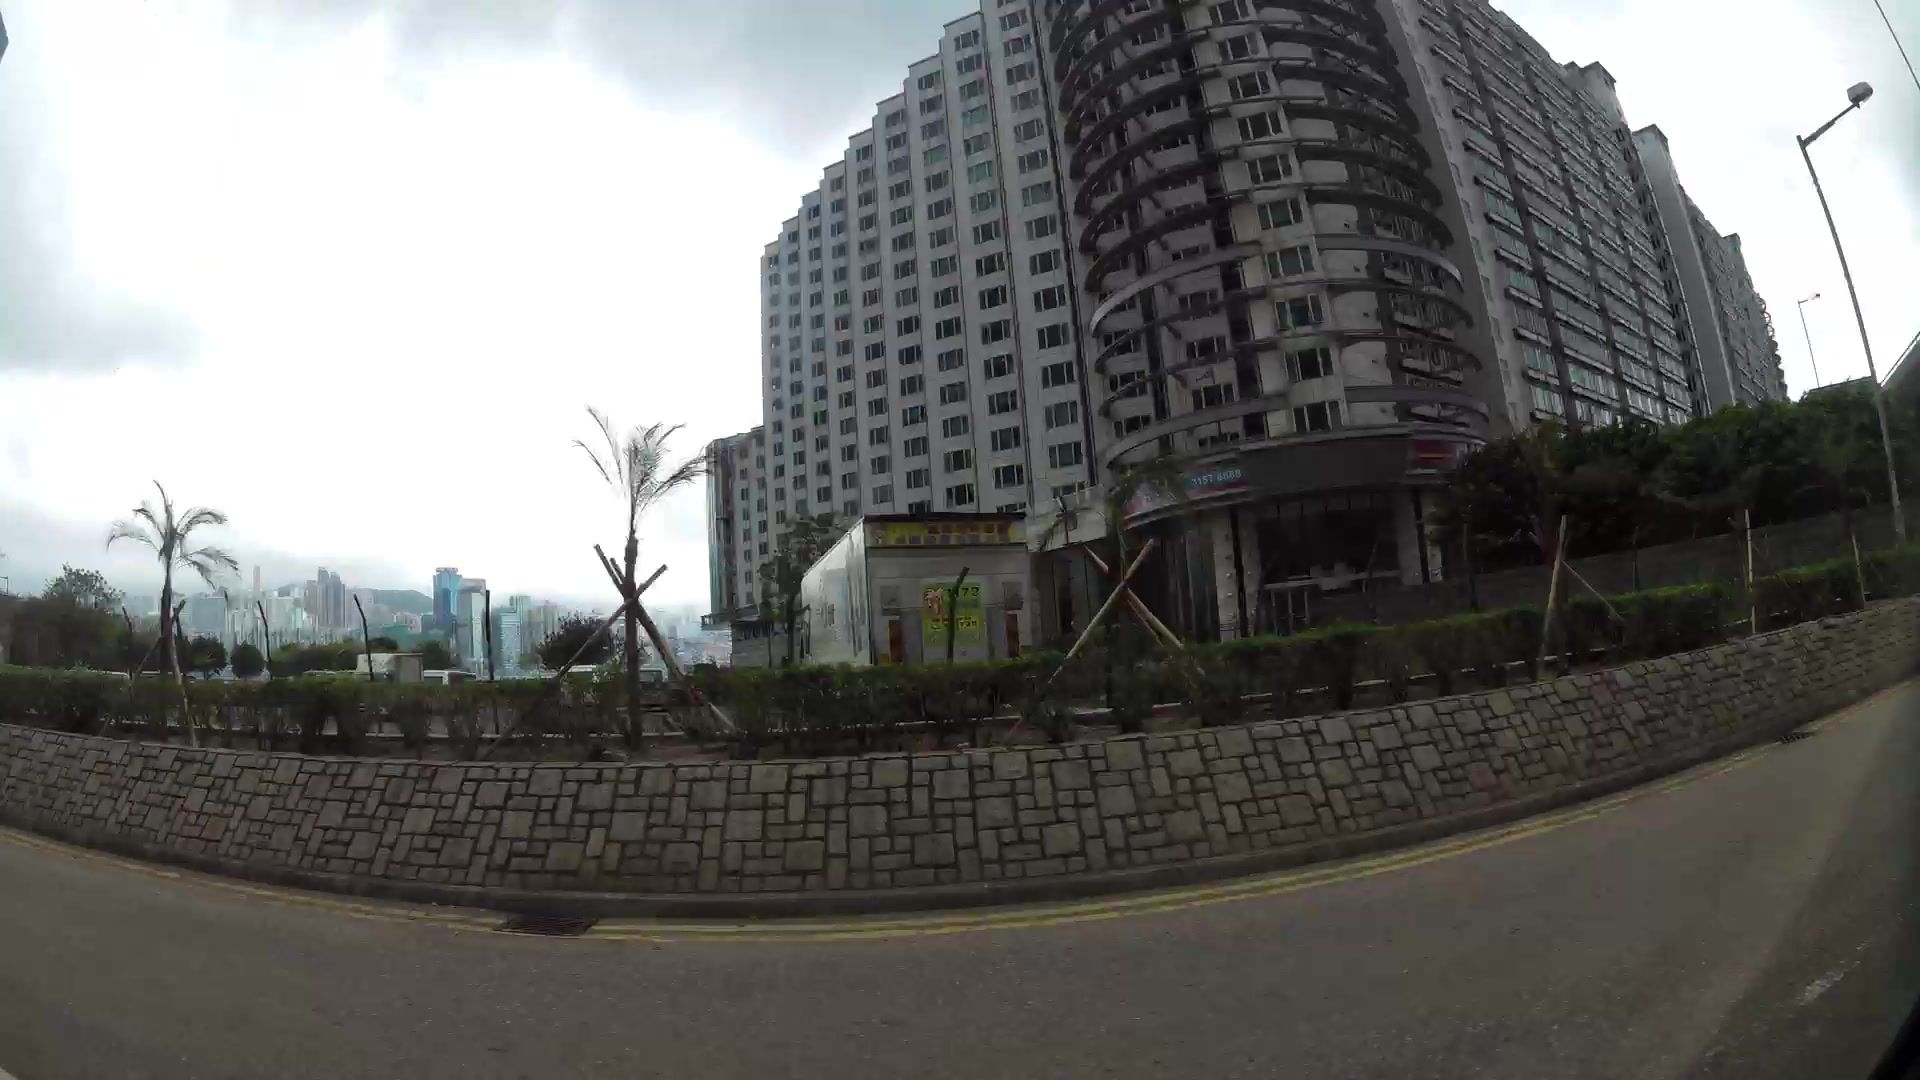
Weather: cloudy
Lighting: day
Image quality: good
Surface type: driving surface
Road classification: tertiary
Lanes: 2
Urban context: urban centre
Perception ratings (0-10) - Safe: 2.92, Lively: 6.48, Beautiful: 1.67, Boring: 7.1, Depressing: 5.88, Wealthy: 6.39